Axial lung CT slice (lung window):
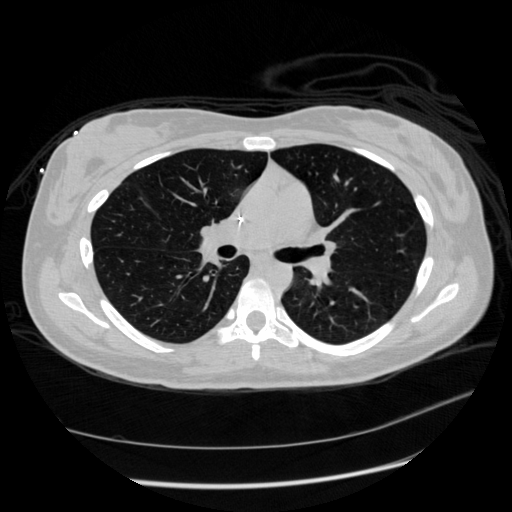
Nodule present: no